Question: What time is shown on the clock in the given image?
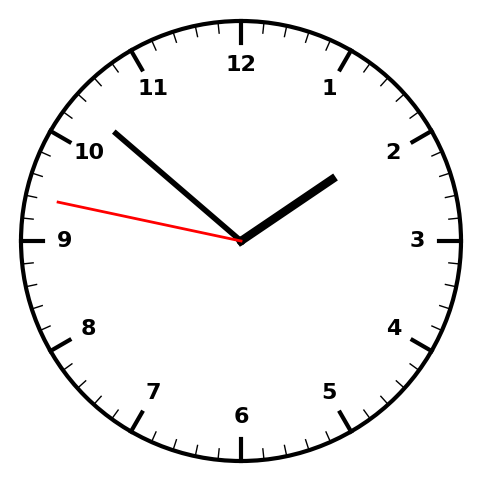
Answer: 01:51:47